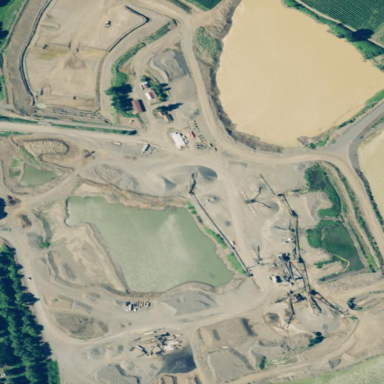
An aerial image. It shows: Quarry area.